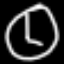
Label: clock